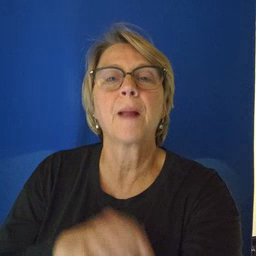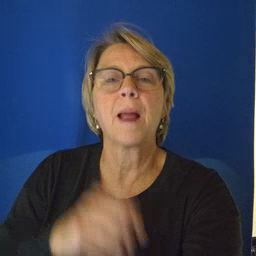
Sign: mom